Question: I have a directory structure which having folders with date as the folder names.

I want to delete all the folder except last two days date.In this case except today's folder and last two days.i.e., 23,22,21. Here I can't use joda-time to find the difference between dates.
Here is my code trying towards this.
'''
DateFormat dateFormat=new SimpleDateFormat("yyyy-MM-dd");
Calendar cal=Calendar.getInstance();
cal.add(Calendar.DATE, -2);
//java.util.Date date=new java.util.Date();
System.out.println("the date is "+dateFormat.format(cal.getTime()));
String direct="D:\tempm\Sample\"+dateFormat.format(cal.getTime());
File file=new File(direct);
/* if(!file.exists())
{
file.mkdir();
System.out.println("folder created");
}*/
String path="D:\tempm\Sample\";
File file2=new File(path);
for(File fi:file2.listFiles())
{
if(!fi.getAbsolutePath().equals(direct))
{
System.out.println(fi.getAbsolutePath());
FileDeleteStrategy.FORCE.delete(fi);
System.out.println("files except todays date were deleted");
}
}
'''
How to find difference of dates with this format?Also how to subtract that as a path for my case ?Any Ideas would be more helpful
thanks
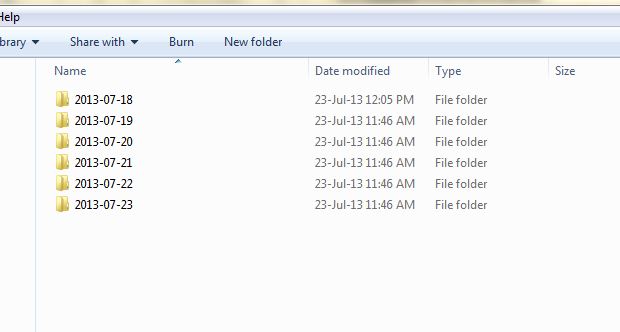
Answer: here
'''
Date d1 = null;
Date d2 = null;
try {
d1 = Date.getInstance();
d2 = format.parse(file2.getName());
} catch (ParseException e) {
e.printStackTrace();
}
long diff = d2.getTime() - d1.getTime();
long diffDays = diff / (60 * 60 * 1000 * 24);
if(diffDays<=-3)
{
// Your code of delete
}
'''
now all you need is using the name of the folders to get the date, and use the Date's instance for the other side of the difference